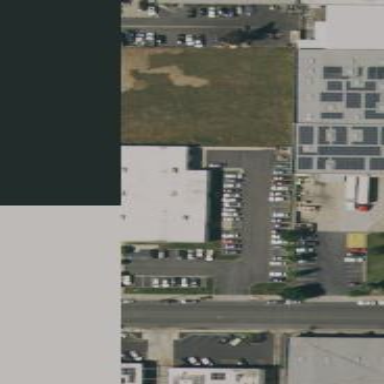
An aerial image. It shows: Industrial building.